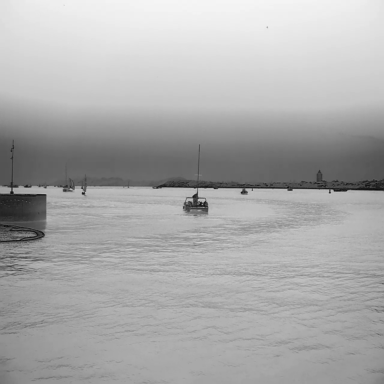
There are ten objects shown in the infrared image, including four sailboats, five bulk_carriers, and a container_ship.